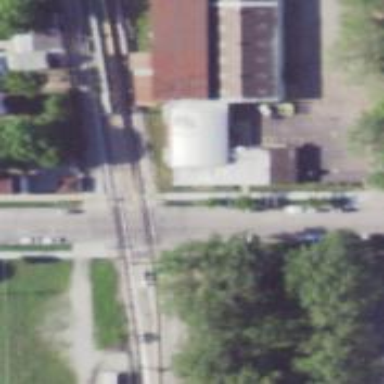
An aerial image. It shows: Railway crossing.